Question: I am using the 'setView:' method on an 'NSMenuItem' to set a custom view. In this custom view there is an image which takes the whole of the view. The 'NSMenuItem' with this custom view is the first in the menu but the problem is it doesn't sit flush with the top of the menu, there is a big gap as you can see here:

Why is this happening and how can I stop it?
---
I am using this code now but I am getting 'EXC_BAD_ACCESS' on the line 'InstallControlEventHandler'.
'''
-(void)applicationDidFinishLaunching:(NSNotification *)aNotification {
HIViewRef contentView;
MenuRef menuRef = [statusMenu carbonMenuRef];
HIMenuGetContentView(menuRef, kThemeMenuTypePullDown, &contentView);
EventTypeSpec hsEventSpec[1] = {
{ kEventClassMenu, kEventMenuCreateFrameView }
};
InstallControlEventHandler(contentView,
NewEventHandlerUPP((EventHandlerProcPtr)hsMenuCreationEventHandler),
GetEventTypeCount(hsEventSpec),
hsEventSpec,
NULL,
NULL); // Get EXC_BAD_ACCESS here.
}
static OSStatus hsMenuContentEventHandler( EventHandlerCallRef caller, EventRef event, void* refcon )
{
OSStatus err;
check( GetEventClass( event ) == kEventClassControl );
check( GetEventKind( event ) == kEventControlGetFrameMetrics );
err = CallNextEventHandler( caller, event );
if ( err == noErr )
{
HIViewFrameMetrics metrics;
verify_noerr( GetEventParameter( event, kEventParamControlFrameMetrics, typeControlFrameMetrics, NULL,
sizeof( metrics ), NULL, &metrics ) );
metrics.top = 0;
verify_noerr( SetEventParameter( event, kEventParamControlFrameMetrics, typeControlFrameMetrics,
sizeof( metrics ), &metrics ) );
}
return err;
}
static OSStatus hsMenuCreationEventHandler( EventHandlerCallRef caller, EventRef event, void* refcon )
{
OSStatus err = eventNotHandledErr;
if ( GetEventKind( event ) == kEventMenuCreateFrameView)
{
err = CallNextEventHandler( caller, event );
if ( err == noErr )
{
static const EventTypeSpec kContentEvents[] =
{
{ kEventClassControl, kEventControlGetFrameMetrics }
};
HIViewRef frame;
HIViewRef content;
verify_noerr( GetEventParameter( event, kEventParamMenuFrameView, typeControlRef, NULL,
sizeof( frame ), NULL, &frame ) );
verify_noerr( HIViewFindByID( frame, kHIViewWindowContentID, &content ) );
InstallControlEventHandler( content, hsMenuContentEventHandler, GetEventTypeCount( kContentEvents ),
kContentEvents, 0, NULL );
}
}
return err;
}
'''
Also note the line 'metrics.top = 0' this is the line which should remove the gap at the top. However I cannot get it work that far. Does anyone know why I would be recieving an 'EXC_BAD_ACCESS' there. I have already created and allocated 'statusMenu' so surely it should work?
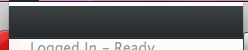
Answer: Your post is tagged "Objective-C" and "Cocoa", although your sample code is C and Carbon. I assume you'd prefer a Cocoa solution?
It's actually pretty simple in Cocoa. The only trick is learning how to draw outside the lines. :-)
'''
@interface FullMenuItemView : NSView
@end
@implementation FullMenuItemView
- (void) drawRect:(NSRect)dirtyRect
{
NSRect fullBounds = [self bounds];
fullBounds.size.height += 4;
[[NSBezierPath bezierPathWithRect:fullBounds] setClip];
// Then do your drawing, for example...
[[NSColor blueColor] set];
NSRectFill( fullBounds );
}
@end
'''
Use it like this:
'''
CGFloat menuItemHeight = 32;
NSRect viewRect = NSMakeRect(0, 0, /* width autoresizes */ 1, menuItemHeight);
NSView *menuItemView = [[[FullMenuItemView alloc] initWithFrame:viewRect] autorelease];
menuItemView.autoresizingMask = NSViewWidthSizable;
yourMenuItem.view = menuItemView;
'''